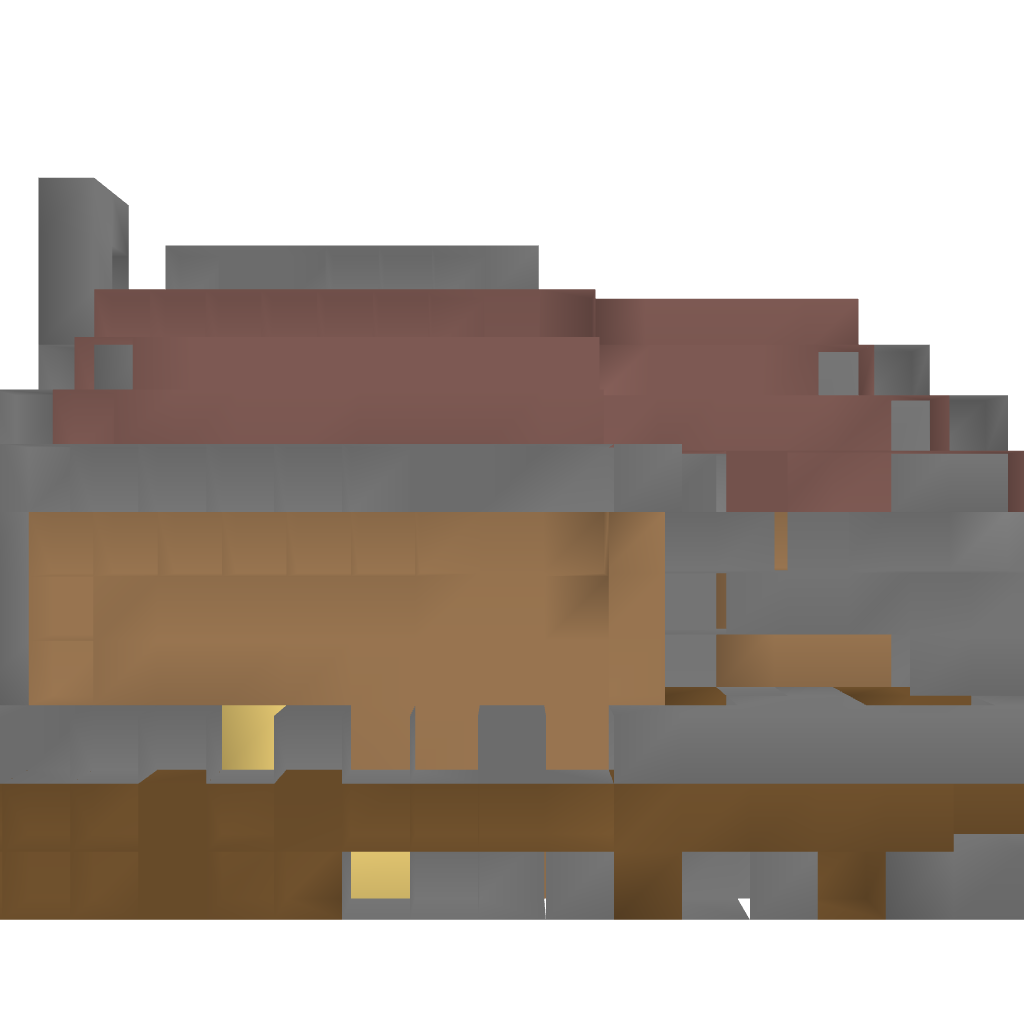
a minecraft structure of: Cozy house 3 block of earth house with roof  house 7 blocks total 10 blocks in height